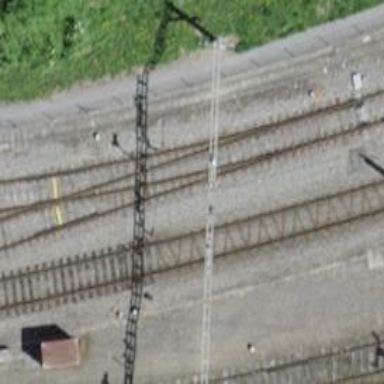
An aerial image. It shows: Single-track electrified railway yard with contact line electrification.